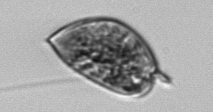
Label: Prorocentrum_micans